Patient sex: F
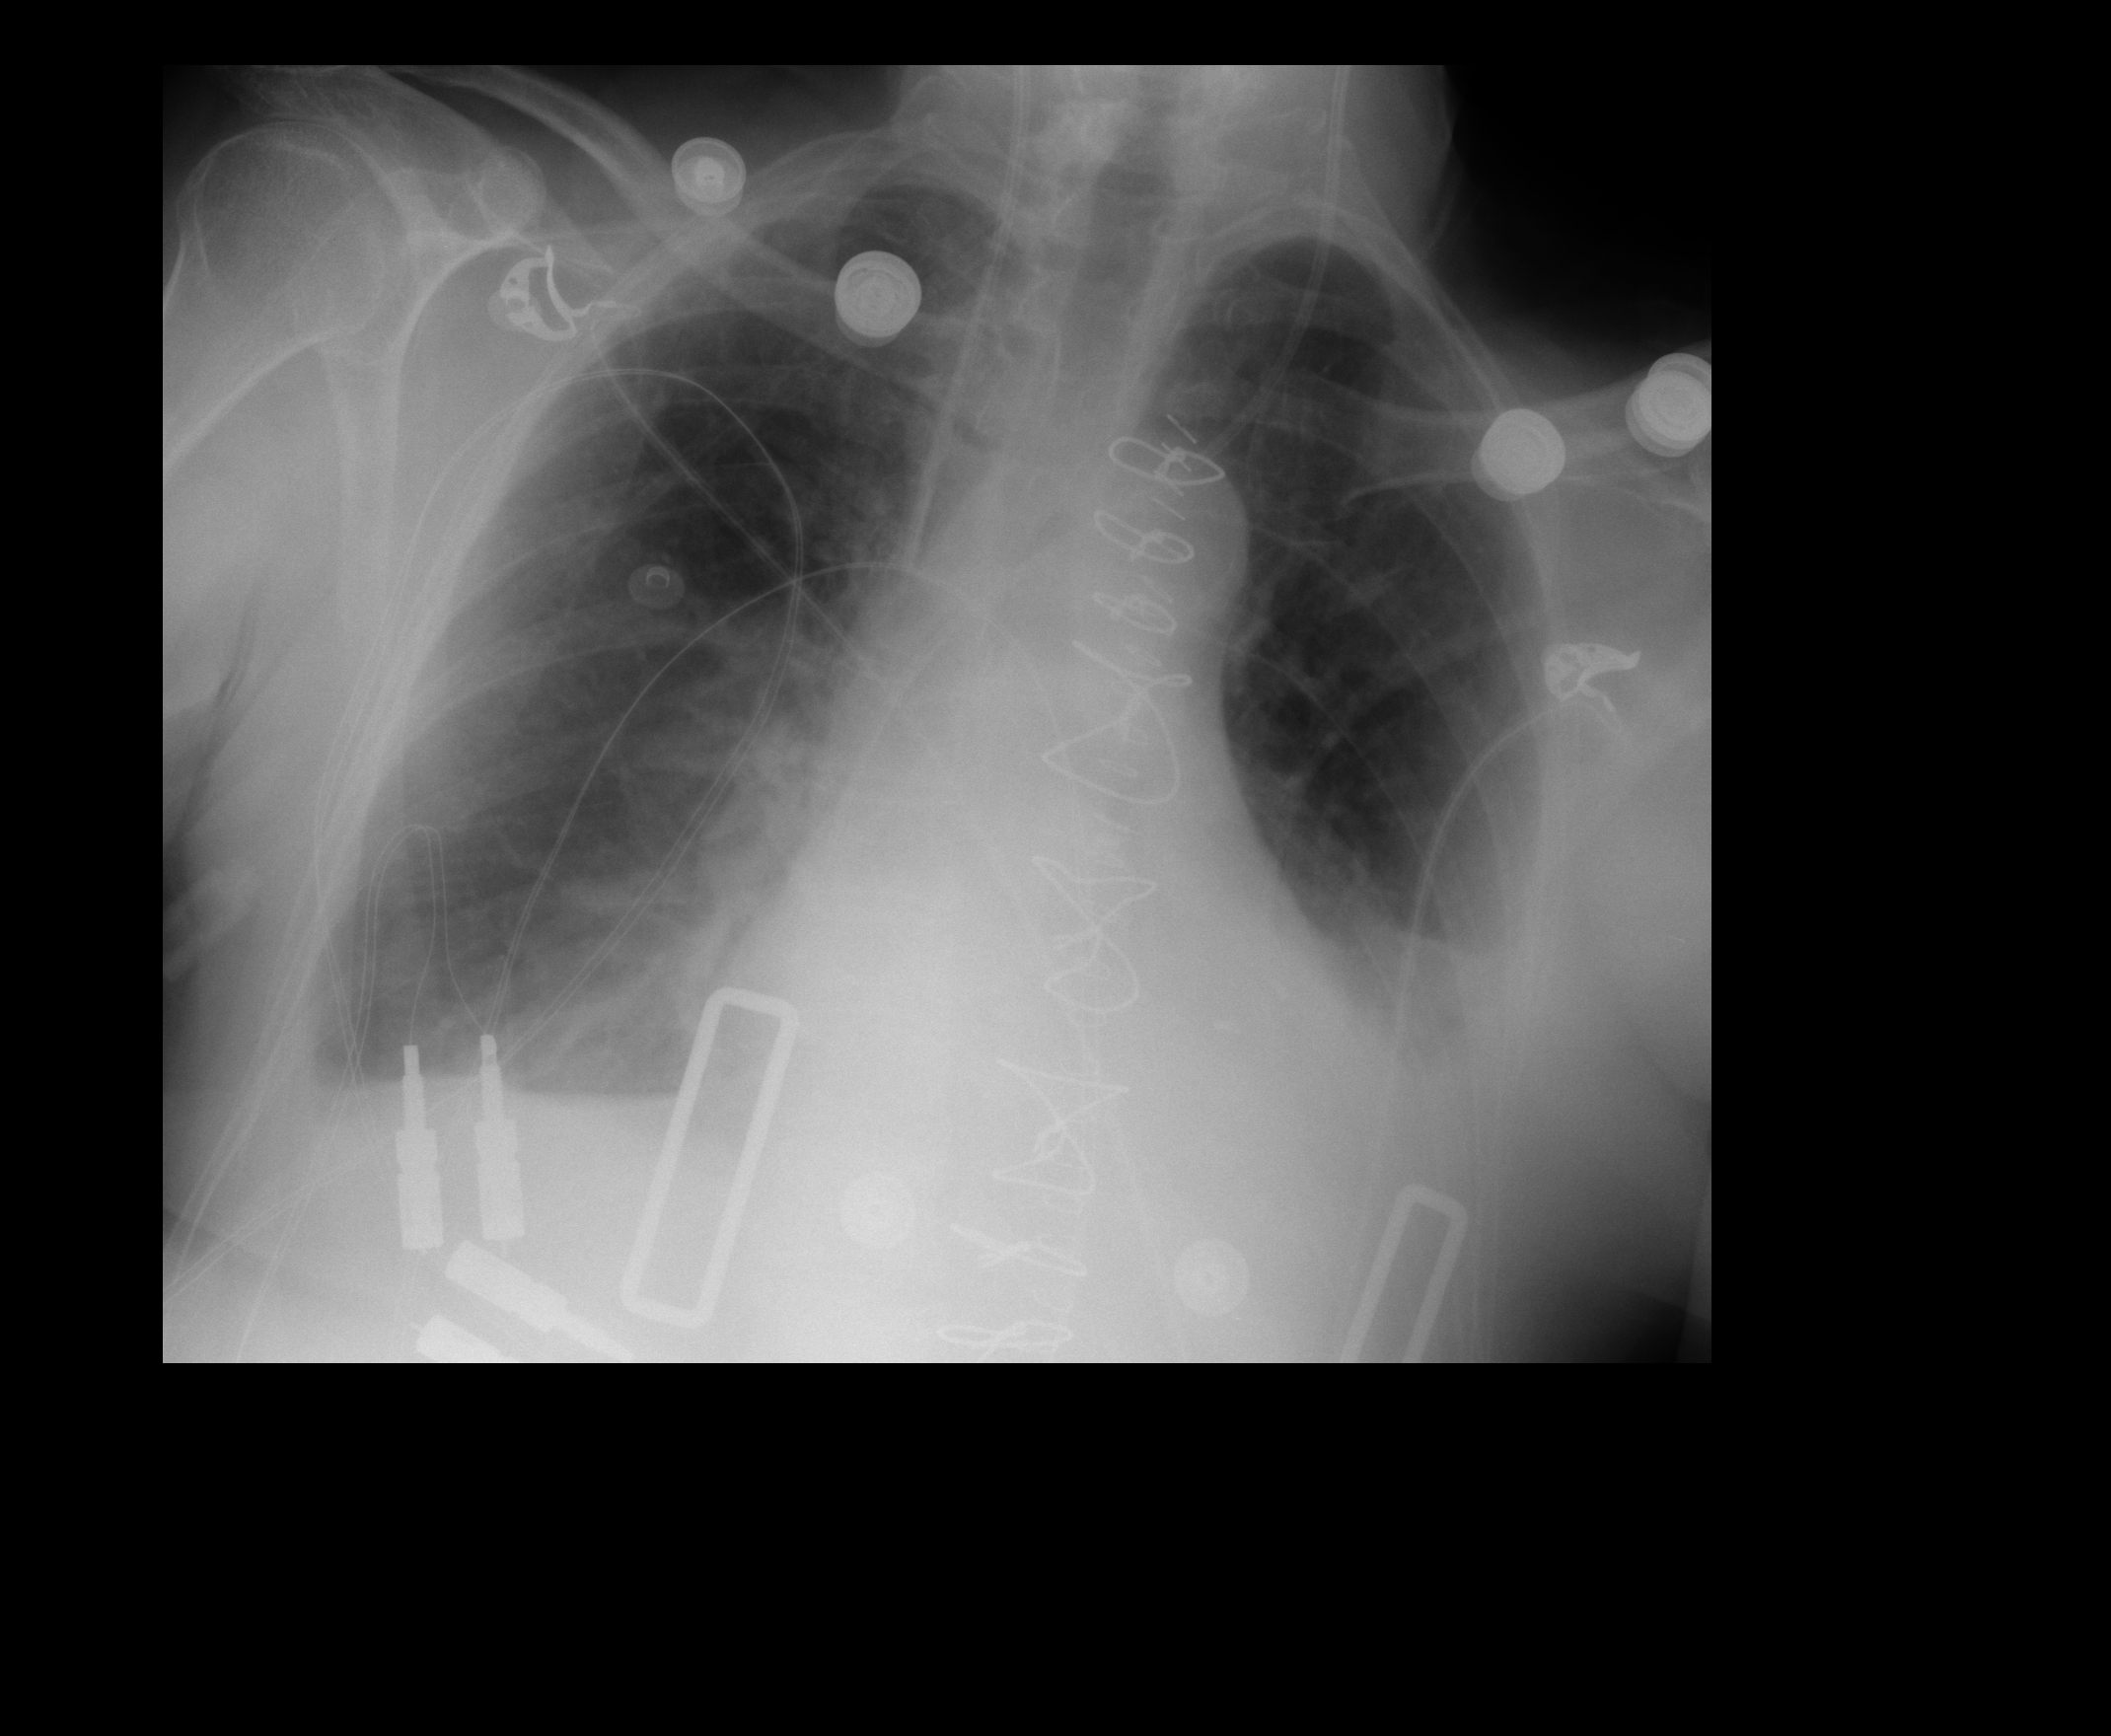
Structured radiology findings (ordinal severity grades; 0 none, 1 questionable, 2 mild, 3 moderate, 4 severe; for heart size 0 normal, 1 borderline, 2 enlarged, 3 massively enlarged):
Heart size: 0
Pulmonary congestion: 2
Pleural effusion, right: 1
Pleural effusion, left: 3
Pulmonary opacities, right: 0
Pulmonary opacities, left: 0
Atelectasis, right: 2
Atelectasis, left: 2